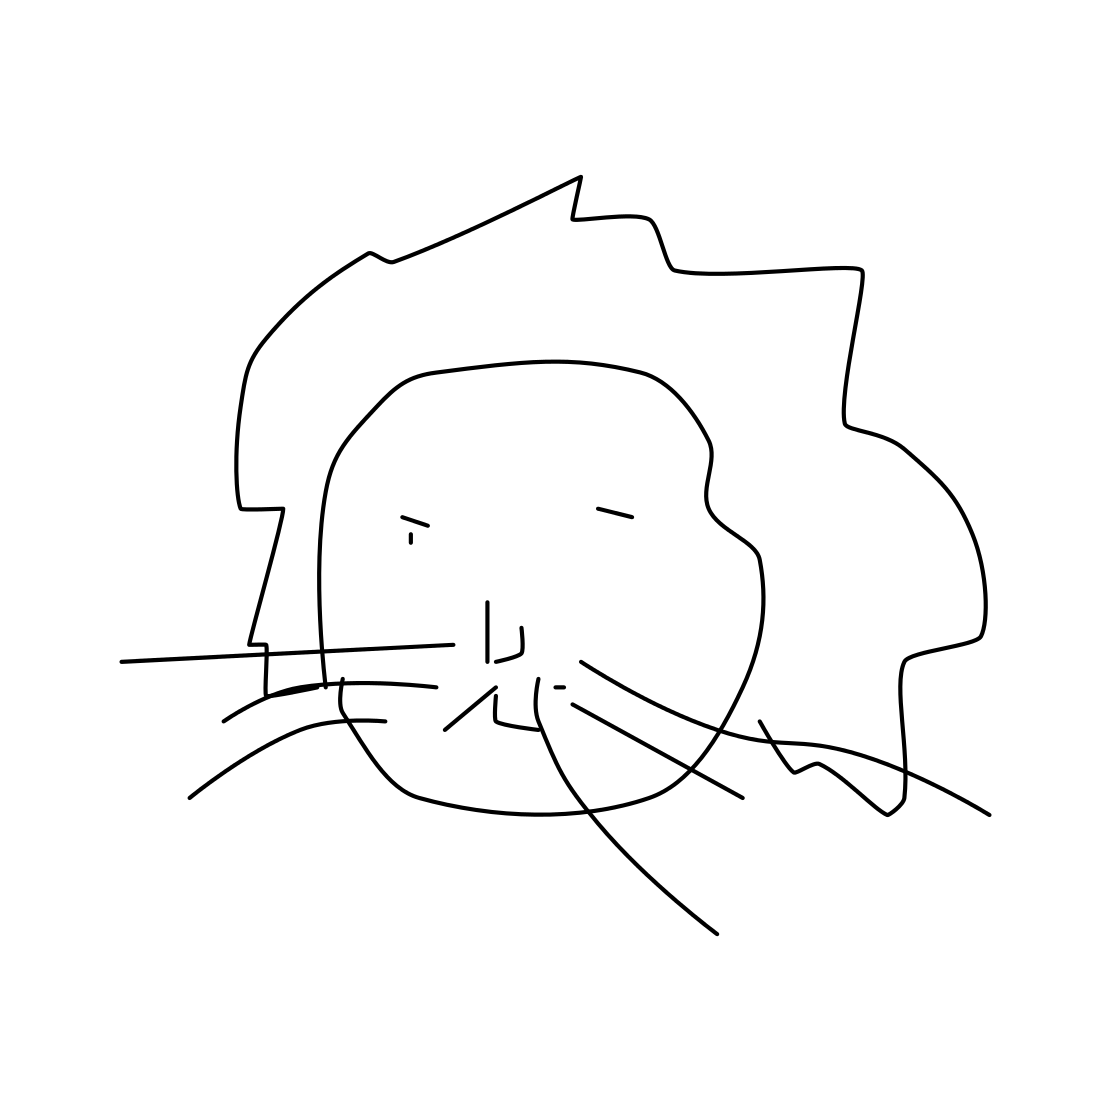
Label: lion